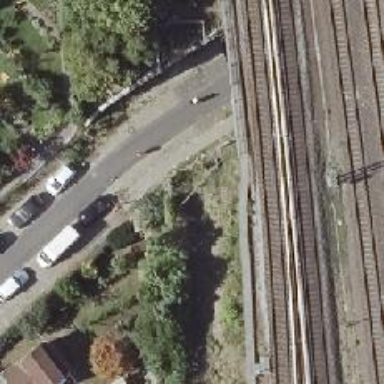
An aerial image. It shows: Abandoned railway.